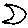
Label: moon